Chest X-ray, PA view. Patient: 67 years old, sex M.
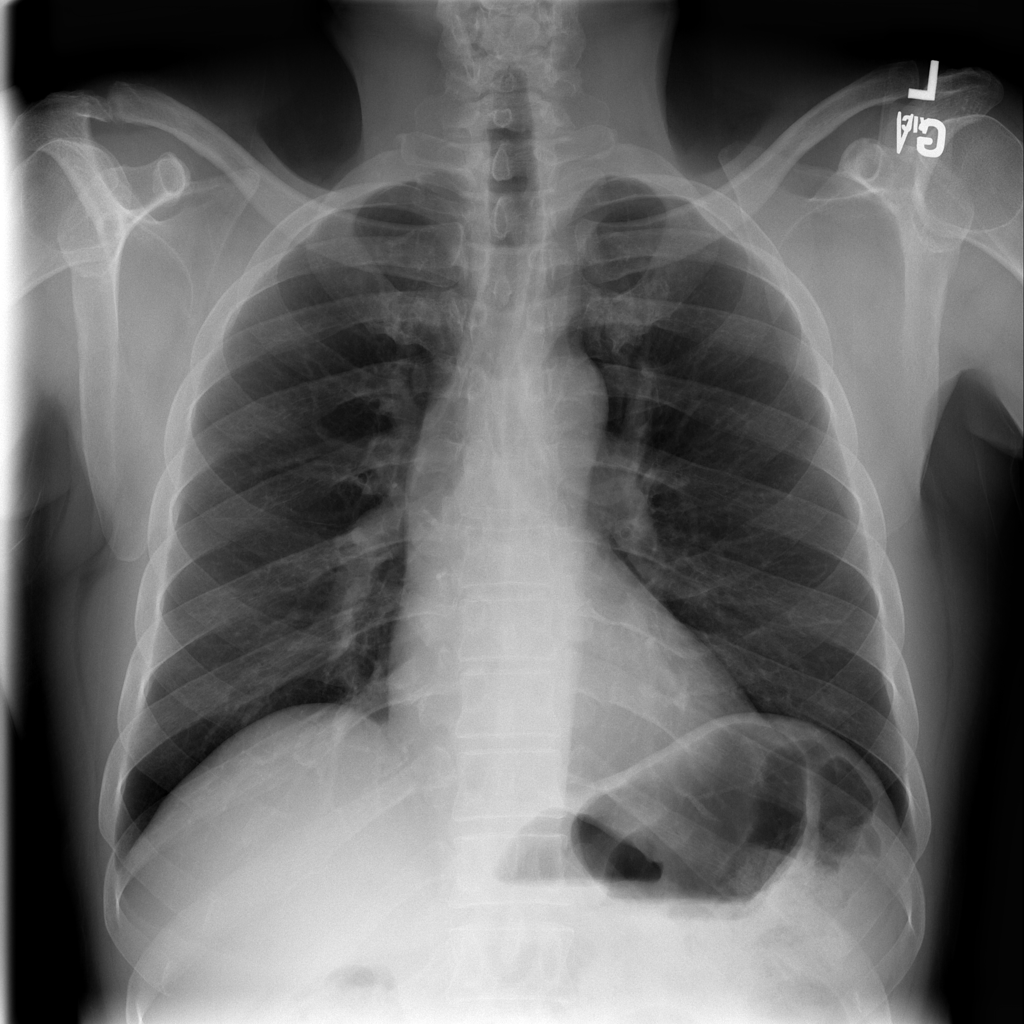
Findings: No Finding